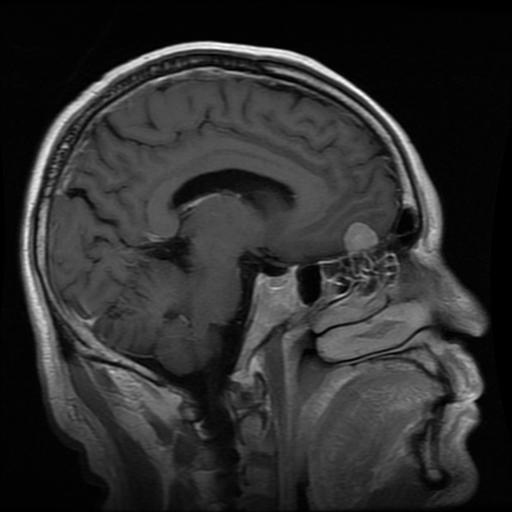
Label: meningioma